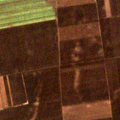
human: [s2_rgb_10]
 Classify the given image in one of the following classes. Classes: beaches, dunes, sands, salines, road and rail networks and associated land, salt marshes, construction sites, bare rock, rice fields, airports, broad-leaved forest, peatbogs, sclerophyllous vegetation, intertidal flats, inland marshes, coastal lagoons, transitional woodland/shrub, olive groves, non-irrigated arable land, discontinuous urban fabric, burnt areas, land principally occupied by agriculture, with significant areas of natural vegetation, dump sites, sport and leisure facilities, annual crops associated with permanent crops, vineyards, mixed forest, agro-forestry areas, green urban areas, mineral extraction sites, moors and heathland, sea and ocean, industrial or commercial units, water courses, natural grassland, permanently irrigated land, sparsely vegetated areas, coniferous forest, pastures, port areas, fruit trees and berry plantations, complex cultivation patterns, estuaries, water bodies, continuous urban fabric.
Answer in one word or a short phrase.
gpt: non-irrigated arable land